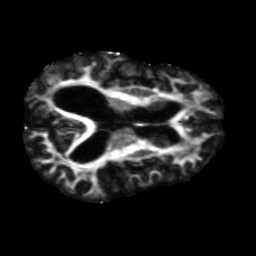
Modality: FA
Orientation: axial
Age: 75
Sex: male
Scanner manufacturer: siemens
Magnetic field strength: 3 T
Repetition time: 5.47 s
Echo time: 0.0854 s